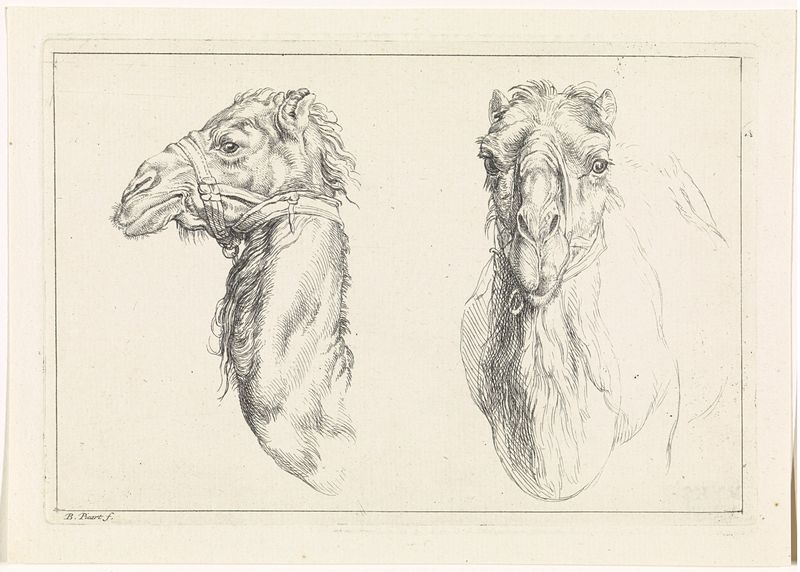
Titel: Twee dromedariskoppen
Künstler: Bernard Picart
Standort: Amsterdam
Institution: Rijksmuseum
Schlagwörter: white, black, face, gray, grey, hair, nose, portrait, print, two, profile, ear, head, eyes, side, drawing, black and white, fur, monochrome, sketch, faces, pair, neck, ink, draft, front, signature, ears, study, pencil, animal, eye, reins, shading, shade, desert, camel, heads, noses, bridle, signed, mouths, grumpy, camels, hump, harness, perspectives, picart, camel  profile, camel's head